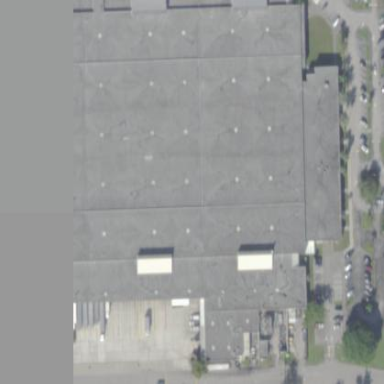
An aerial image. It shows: Building used as post depot.